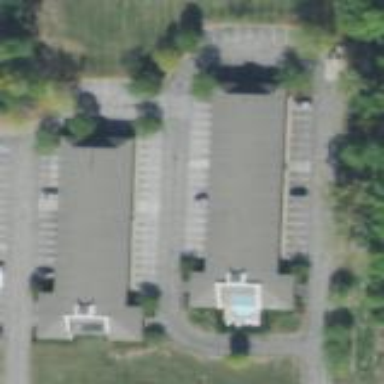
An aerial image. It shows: Hotel.